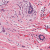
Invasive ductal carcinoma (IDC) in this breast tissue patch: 1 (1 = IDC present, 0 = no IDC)